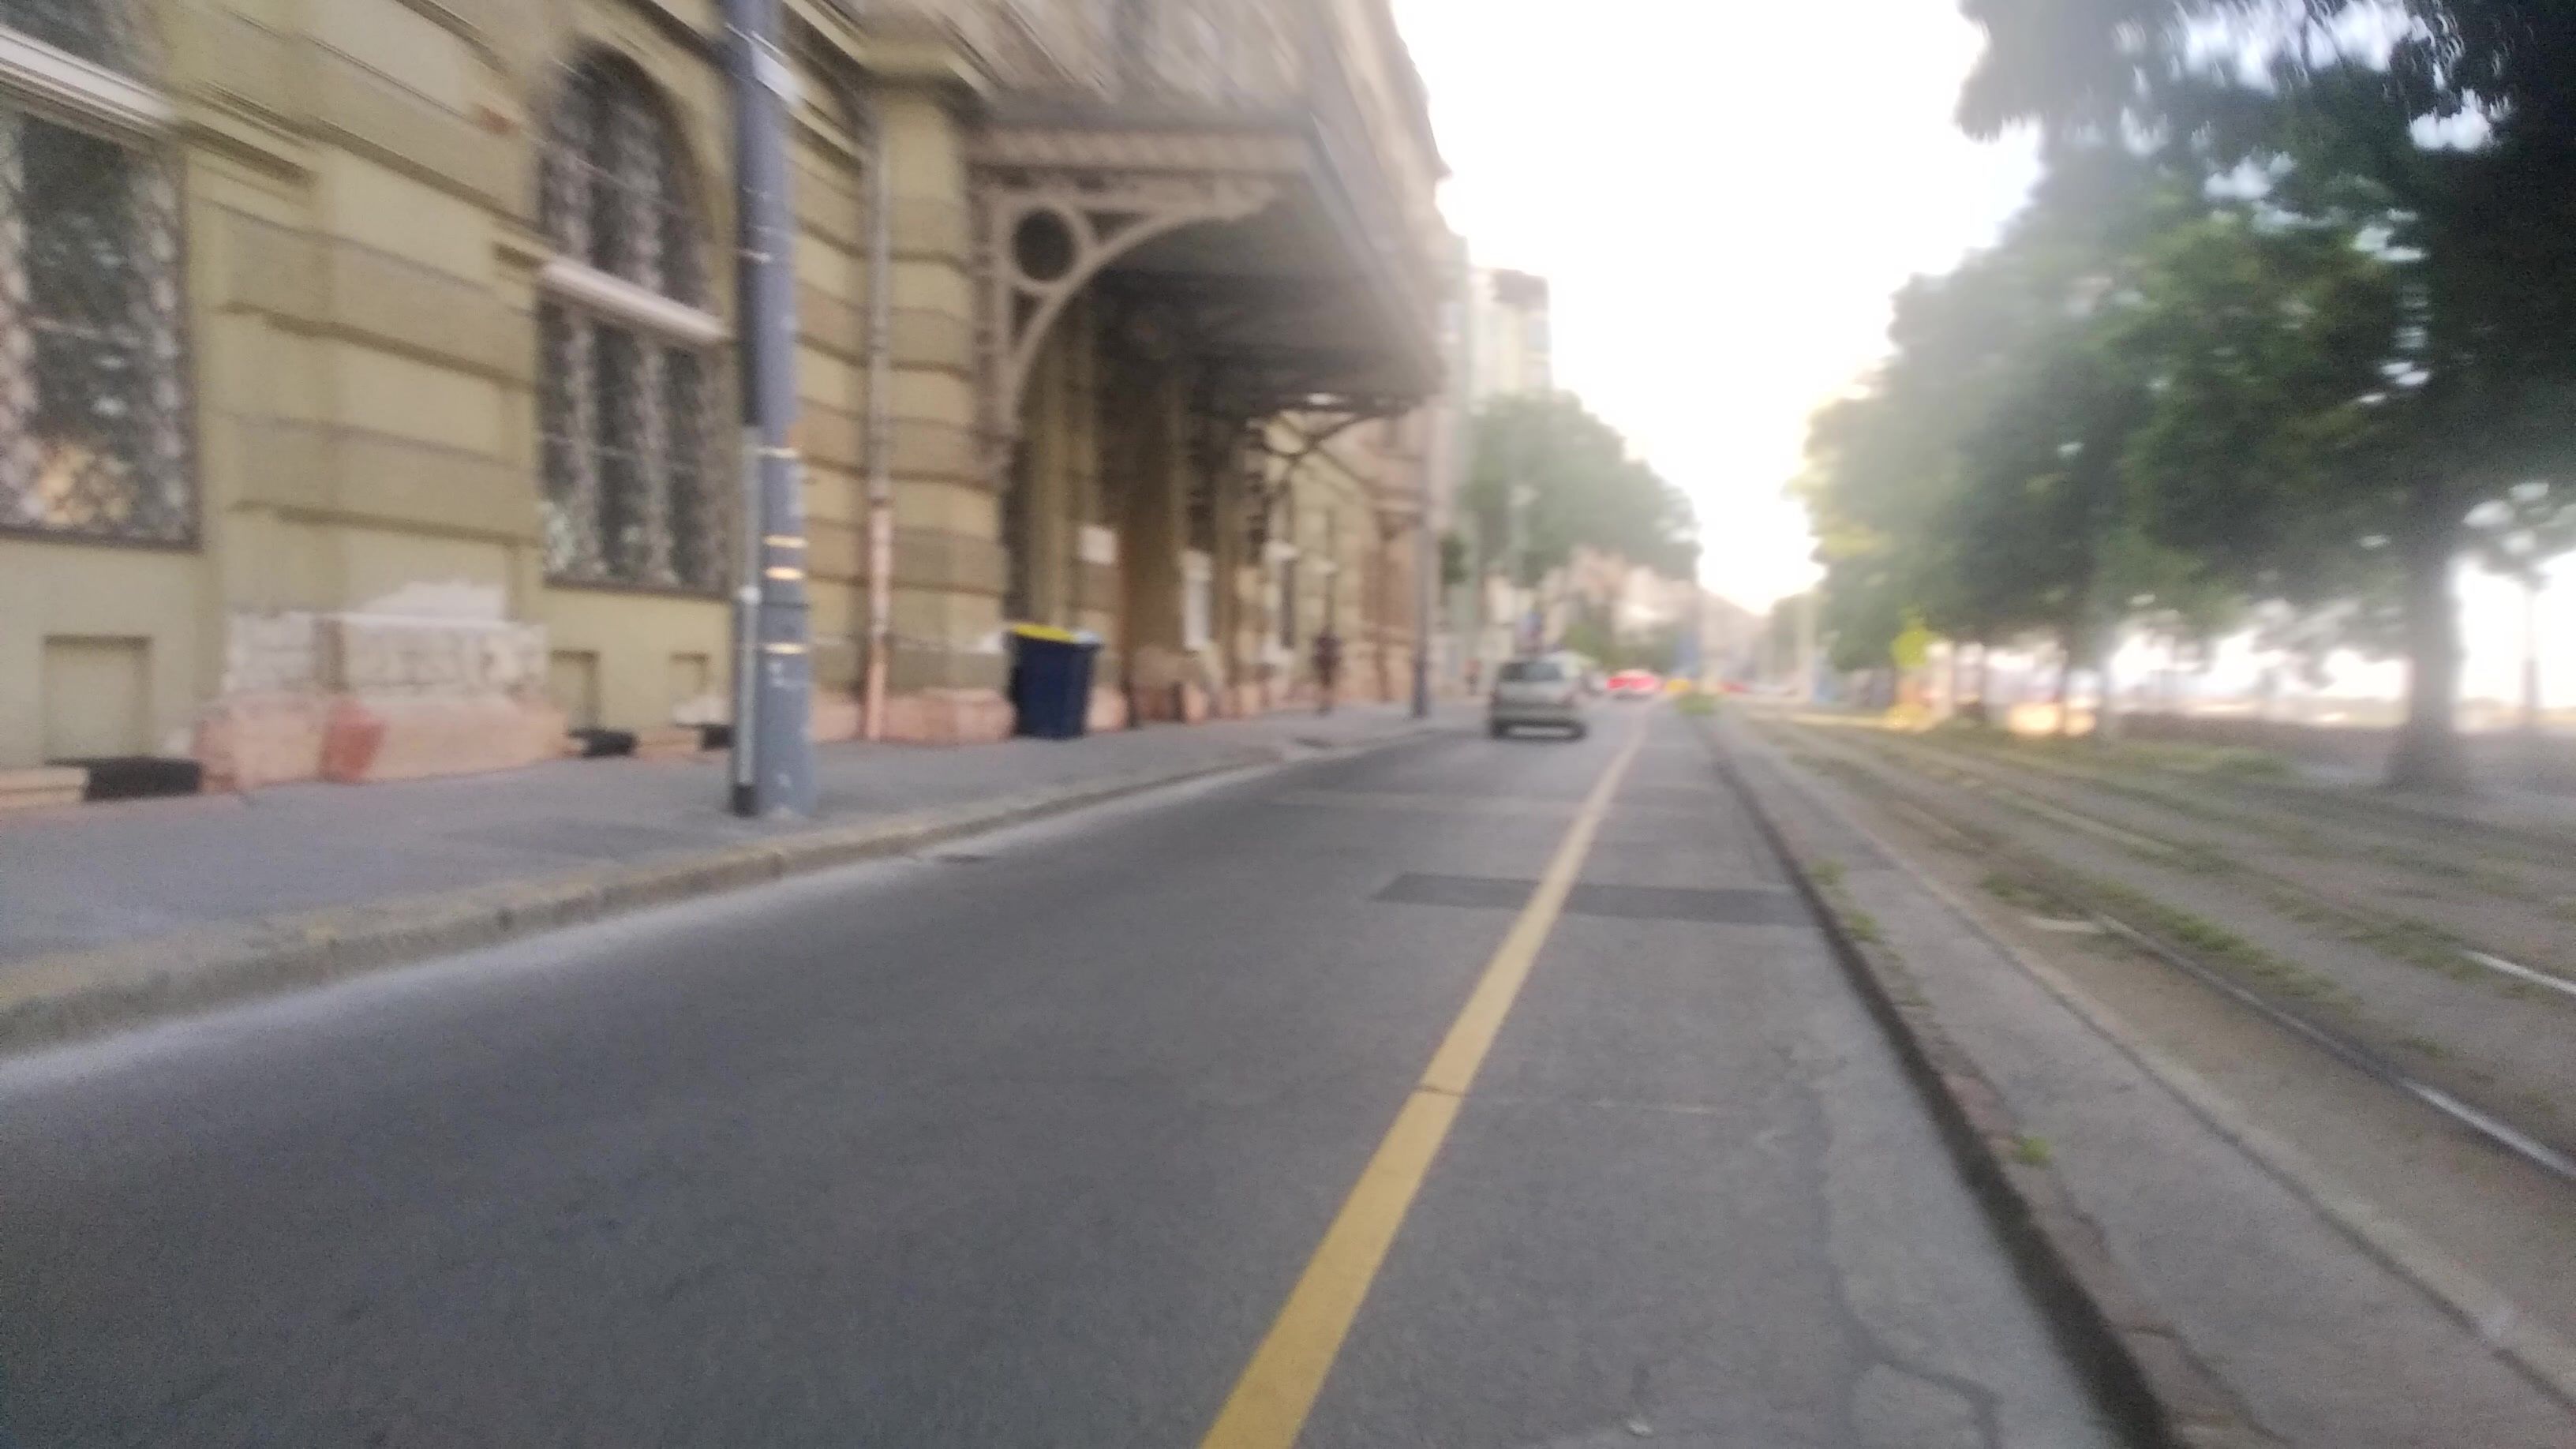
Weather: clear
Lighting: day
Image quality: slightly poor
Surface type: cycling surface
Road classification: footway, cycleway
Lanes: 1
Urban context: urban centre
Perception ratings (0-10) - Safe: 6.19, Lively: 8.33, Beautiful: 5.62, Boring: 4.14, Depressing: 0.76, Wealthy: 3.3